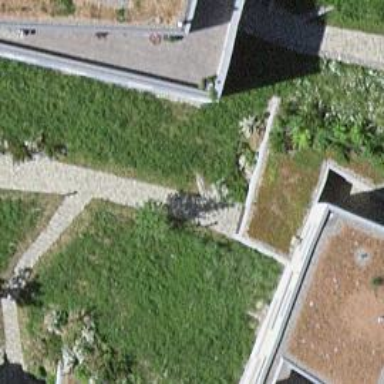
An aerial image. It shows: Path leading through building passage tunnel.